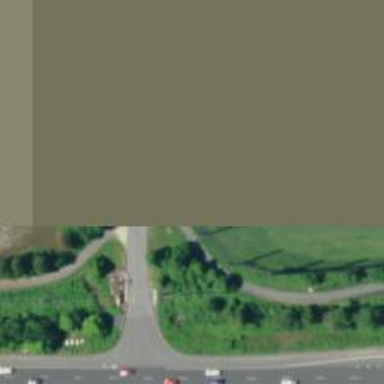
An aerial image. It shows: Marked asphalt cycleway with crossing.